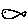
Label: fish